Question: I have this SQL diagram:

I want to get all the subscribers that likes exactly 0 reports.
started by: 'SELECT * FROM subscriber HAVING count(...)'
How do I count how many reporters a subscriber likes?
A relationship should get it's own table in an SQL database?
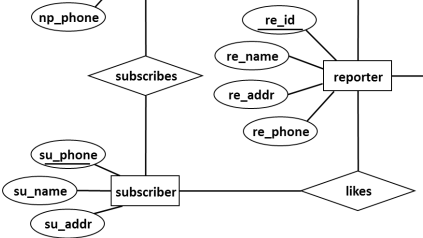
Answer: I'm not completely sure I understand your last question, but this sounds like a nice time for a 'NOT IN' clause.
'''
SELECT *
FROM Subscriber
WHERE Id NOT IN (SELECT SubscriberId
FROM Likes
INNER JOIN Reporter ON Reporter.Id = Likes.ReporterId)
'''
The inner query there simply finds all the subscriber ids that have been reported, then the outer one grabs all the other ones. You might be able to improve efficiency of this query by changing that 'INNER JOIN' to another 'IN', but you'd have to play with it.
As far as the task of counting them, I'd probably just do this. You could group and such, but this is simple,
'''
SELECT *, (SELECT COUNT(*)
FROM Likes
INNER JOIN Reporter ON Reporter.Id = Likes.ReporterId
WHERE Likes.SubscriberId = Subscriber.Id) AS ReportersCount
FROM Subscriber
'''
Note that for your listed task of finding the ones with zero reporters, the first query will be faster, because it will be able to short-circuit, rather than having to count every reporter for every row. Of course, neither should be too bad as long as you've got the appropriate indexes.